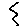
Label: zigzag